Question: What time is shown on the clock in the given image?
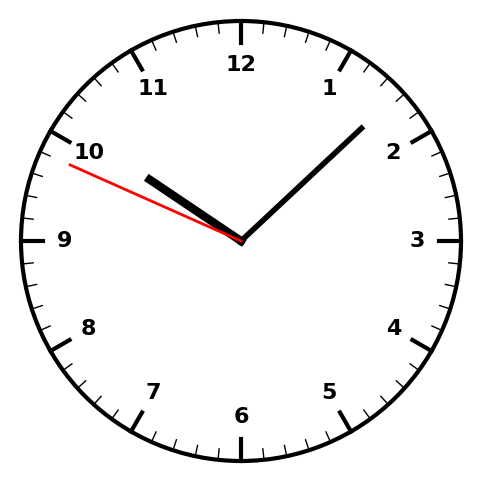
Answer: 10:07:49